Interaction volume radius: 5 \u00c5
Interaction volume height: 30 \u00c5
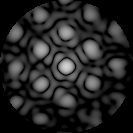
Disorder parameter: 0.2981